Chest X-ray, PA view. Patient: 30 years old, sex F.
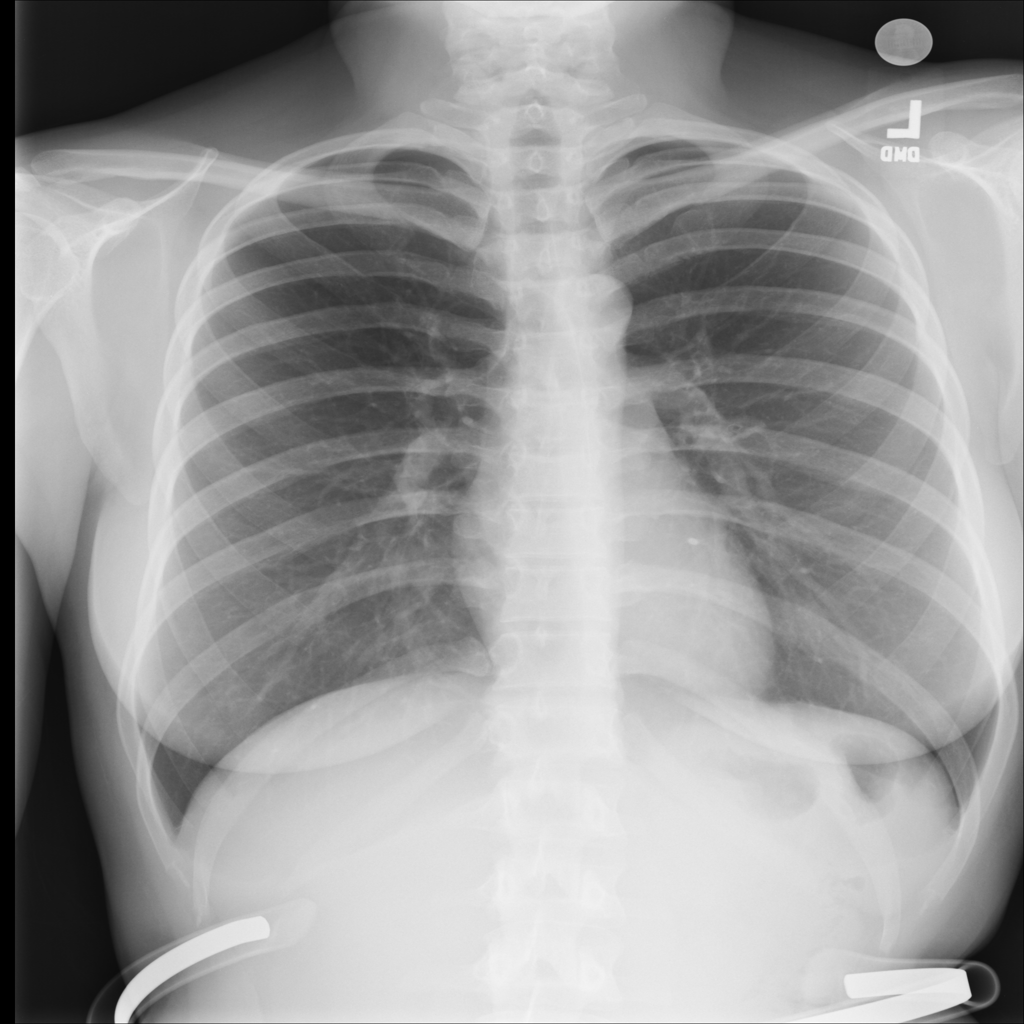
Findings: No Finding